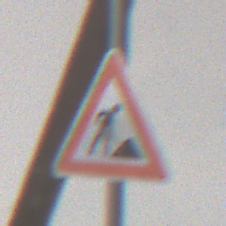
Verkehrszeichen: Arbeitsstelle
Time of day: MorningAfternoon
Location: Roofed (Urban)
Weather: PartlyCloudy
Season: NotSpecified
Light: Natural